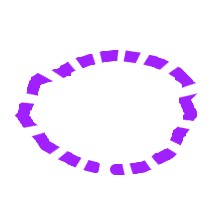
Shape: circle